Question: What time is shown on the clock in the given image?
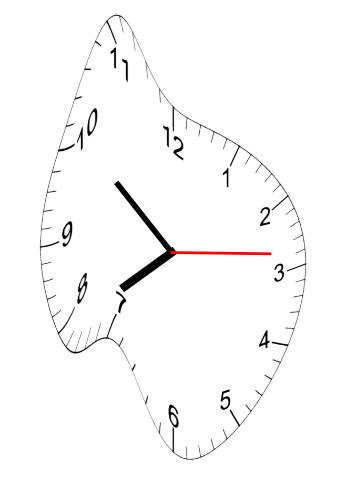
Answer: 07:51:14